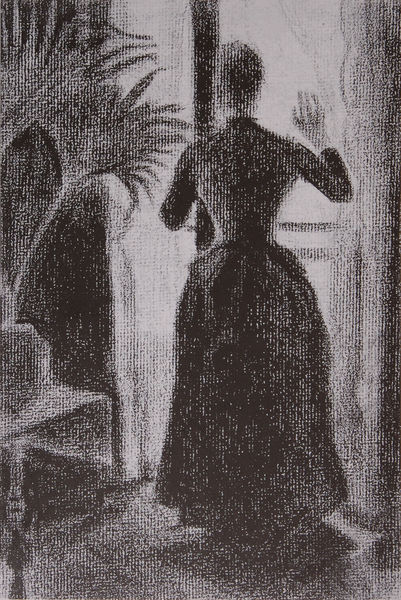
Titel: Studie zu "Un dimanche"
Künstler: Paul Signac
Institution: (Privatsammlung)
Schlagwörter: blätter, dunkel, hand, kopf, schatten, weiß, impressionismus, mädchen, degas, fenster, finger, frau, frisur, glas, grau, haar, hell, kleid, kreide, licht, raum, renoir, rücken, schwarz, skizze, stuhl, tisch, tür, zeichnung, zimmer, ausblick, blick, dame, malerei, rock, wand, arm, barock, lang, rahmen, stehen, trauer, blicken, hände, schauen, vorhang, einsamkeit, einsam, sonne, haare, interieur, sessel, stehend, stoff, innen, pflanze, pflanzen, schultern, traurig, vase, aussicht, balkon, blumentopf, taille, topf, rückenansicht, papier, studie, schattierung, tag, monochrom, silhouette, romantik, gardine, gestühl, vorhänge, weiblich, monet, manet, melancholie, tischchen, farn, geländer, palme, wedel, zimmerpflanze, lichteinfall, betrachtung, edel, stola, geschlossen, betrachter, abgewandt, tusche, fensterrahmen, abschied, kohle, hinten, rückenfigur, druck, schwarzweiss, schraffur, radierung, leinwand, schraffiert, stand, bleistift, macke, kohlezeichnung, bleistiftzeichnung, biedermeier, anrichte, topfpflanze, schattiert, sehnsucht, blick nach draussen, durchsichtig, erhoben, palmen, balkontür, signac, vorhand, schraffierung, anmutig, winken, pointillismus, schösschen, gruss, teichnung, aufgesteckt, eisamkeit, ende 19.jh, fenstertür, pflanuen, pflanz, rausschauen, schraffierungen, schraffzr, sehensucht, ungeduld, liniert, raus, akzente, frau am fenster, teppich#palme, bleibstift